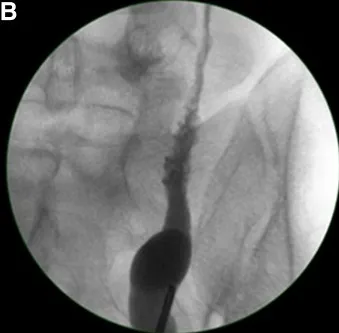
Endoscopic evaluation postureteral stenting. (B) Left ureteritis.
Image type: radiology (x_ray)